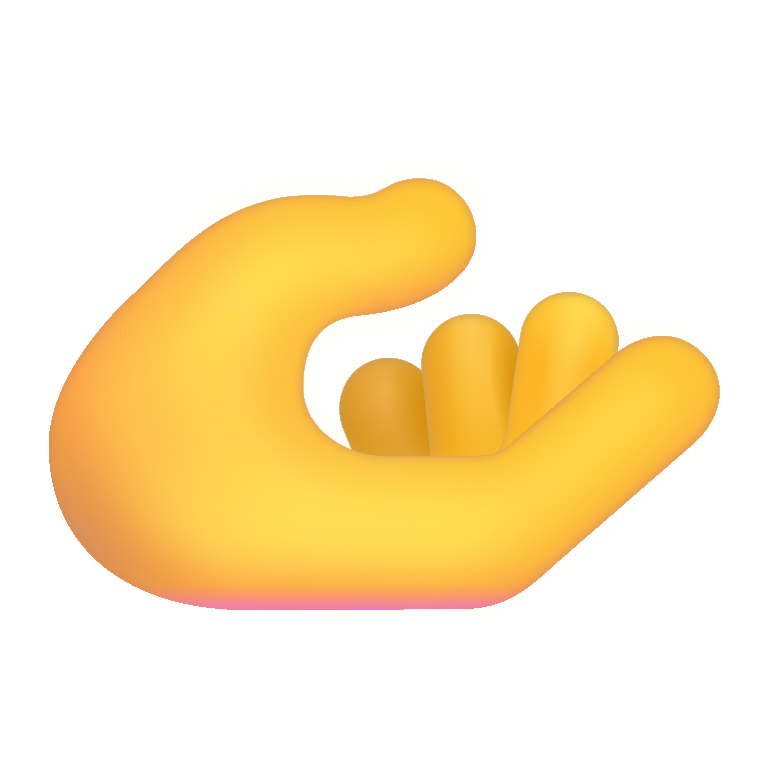
palm up hand color default